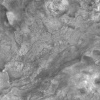
Atmospheric dust classification: not_dusty